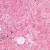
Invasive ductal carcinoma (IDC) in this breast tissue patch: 0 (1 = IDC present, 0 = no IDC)